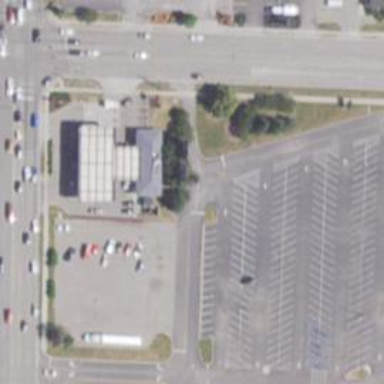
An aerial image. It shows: Convenience shop.